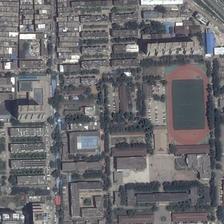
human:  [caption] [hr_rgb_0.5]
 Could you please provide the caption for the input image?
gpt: many buildings and a playground among them are next to a road .

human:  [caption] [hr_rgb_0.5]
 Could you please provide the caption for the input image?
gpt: the football field lies at the junction of two roads .

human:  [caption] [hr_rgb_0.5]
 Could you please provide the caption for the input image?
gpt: many buildings and some green trees are around a playground .

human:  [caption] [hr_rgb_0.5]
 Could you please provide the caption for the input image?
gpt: an oval playground and many small buildings surrounded .

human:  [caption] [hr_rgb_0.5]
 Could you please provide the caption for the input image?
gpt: a playground is semi-surrounded by many green trees and next to a parking lot .